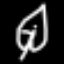
Label: leaf